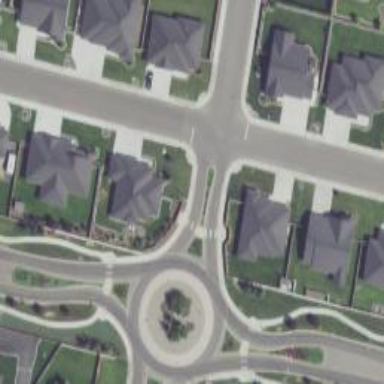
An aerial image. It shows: Marked crossing on the road.